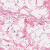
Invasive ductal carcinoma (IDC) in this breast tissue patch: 0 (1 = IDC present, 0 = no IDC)